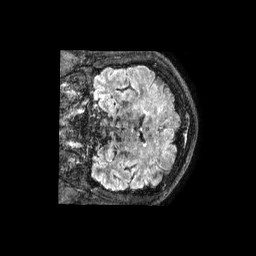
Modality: FLAIR
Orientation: coronal
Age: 59
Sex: male
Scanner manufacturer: philips
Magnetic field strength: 3 T
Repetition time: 4.8 s
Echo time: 0.34 s